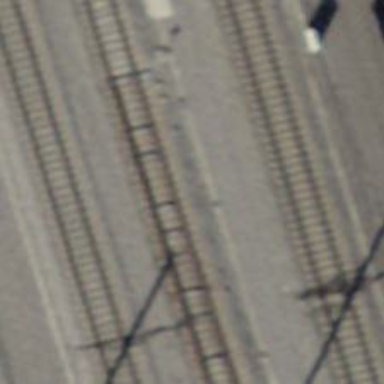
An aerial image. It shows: Railway switch.